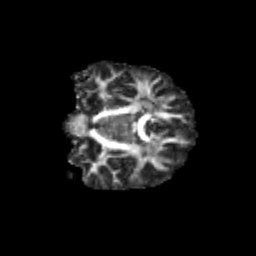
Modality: FA
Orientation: coronal
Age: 11
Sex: female
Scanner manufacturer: siemens
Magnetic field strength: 3 T
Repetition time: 3.8 s
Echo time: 0.07 s